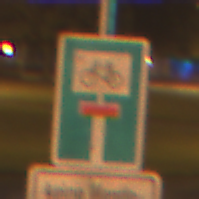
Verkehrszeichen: SackgasseRadverkehrDurchlaessig
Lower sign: HinweisGeaenderteVorfahrtVerkehrsfuehrungVerkehrsregelung3
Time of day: Night
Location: Outdoor (Urban)
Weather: PartlyCloudy
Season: NotSpecified
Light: Artificial